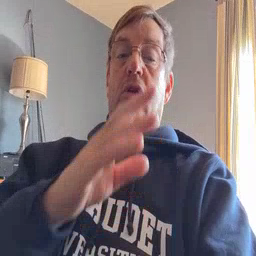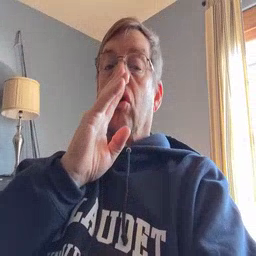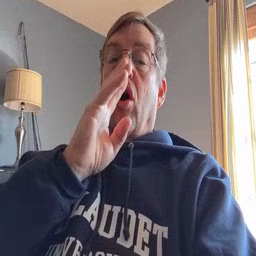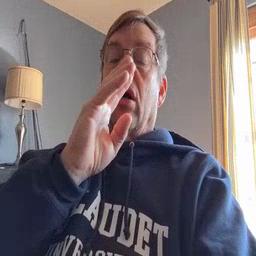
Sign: talk